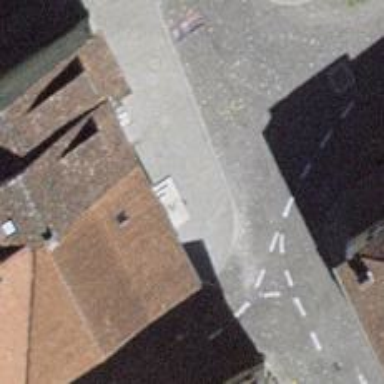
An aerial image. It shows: Bar and brewery.